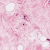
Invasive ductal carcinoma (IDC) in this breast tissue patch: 0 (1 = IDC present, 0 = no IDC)